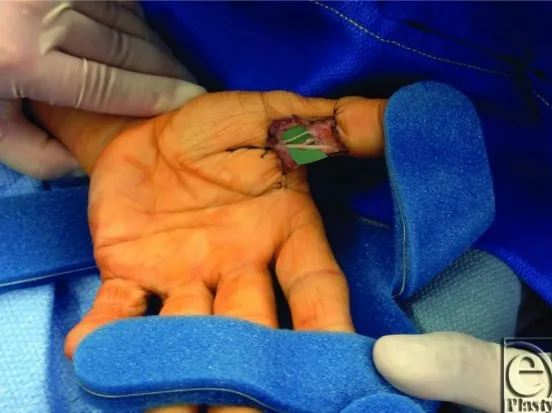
Intraoperative view of the left ulnar digital nerve of the thumb after neurolysis, with view of the entire left hand.
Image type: medical_photograph (other_medical_photograph)